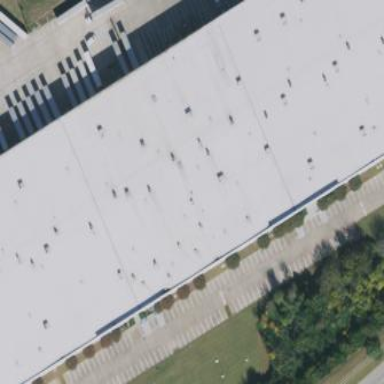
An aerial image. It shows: Warehouse.